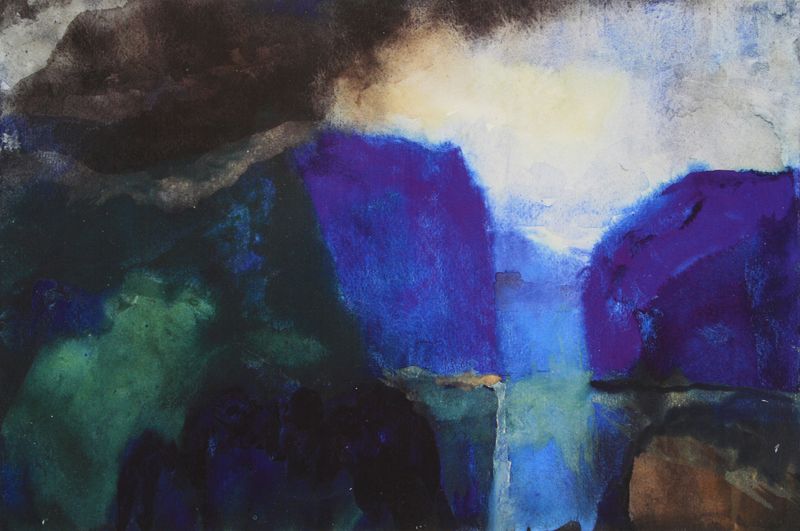
Titel: Berglandschaft
Künstler: Emil Nolde
Standort: Seebüll
Institution: Nolde Stiftung
Schlagwörter: berg, blau, felsen, gemälde, himmel, schatten, wasser, weiß, wolken, aquarell, gelb, grün, landschaft, see, braun, grau, licht, orange, schwarz, tier, expressionismus, malerei, öl, spiegelung, wind, gewässer, sonne, rosa, wasserfall, hellblau, berge, fels, flächen, gebirge, dunst, farbe, lila, violett, schlucht, dunkelblau, unscharf, indigo, expressionistisch, verschwommen, dramatisch, leuchtend, fjord, gewölk, blai, nolde, gewässerr, noldisch